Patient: sex M, age 47
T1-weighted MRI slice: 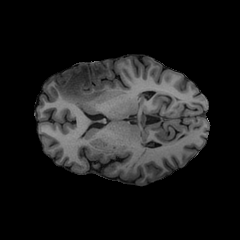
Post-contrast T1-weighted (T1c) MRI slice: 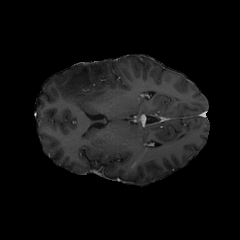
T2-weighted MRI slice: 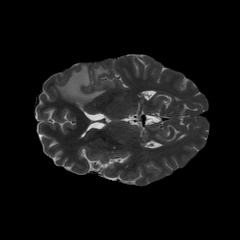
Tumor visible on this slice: yes
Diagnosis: Glioblastoma, IDH-wildtype
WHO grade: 4